Field crop: tomato
Growth stage: 1
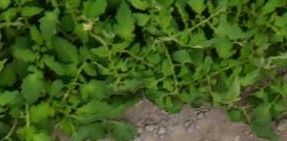
Species: tomato